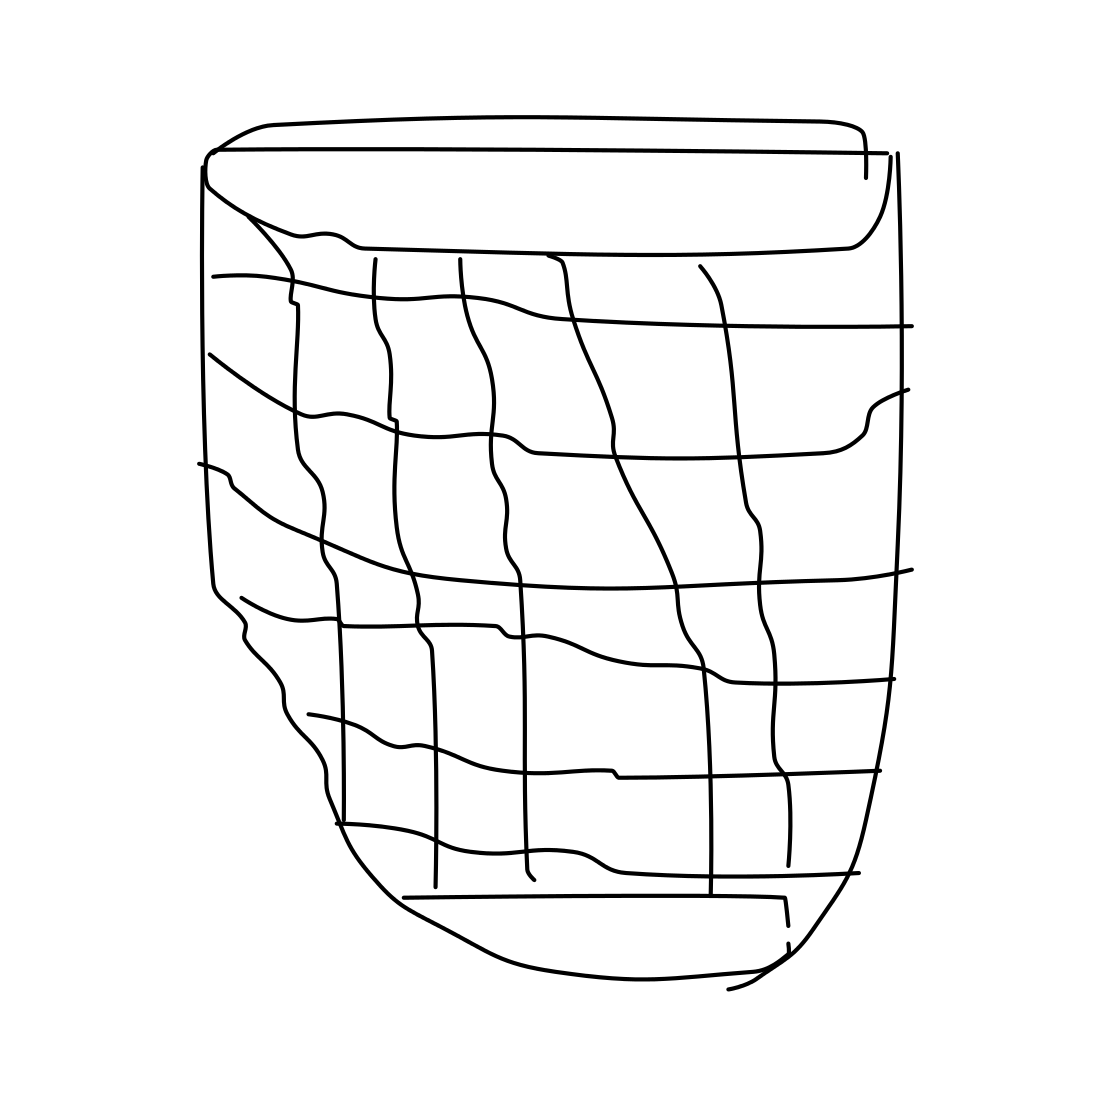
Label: basket